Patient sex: F
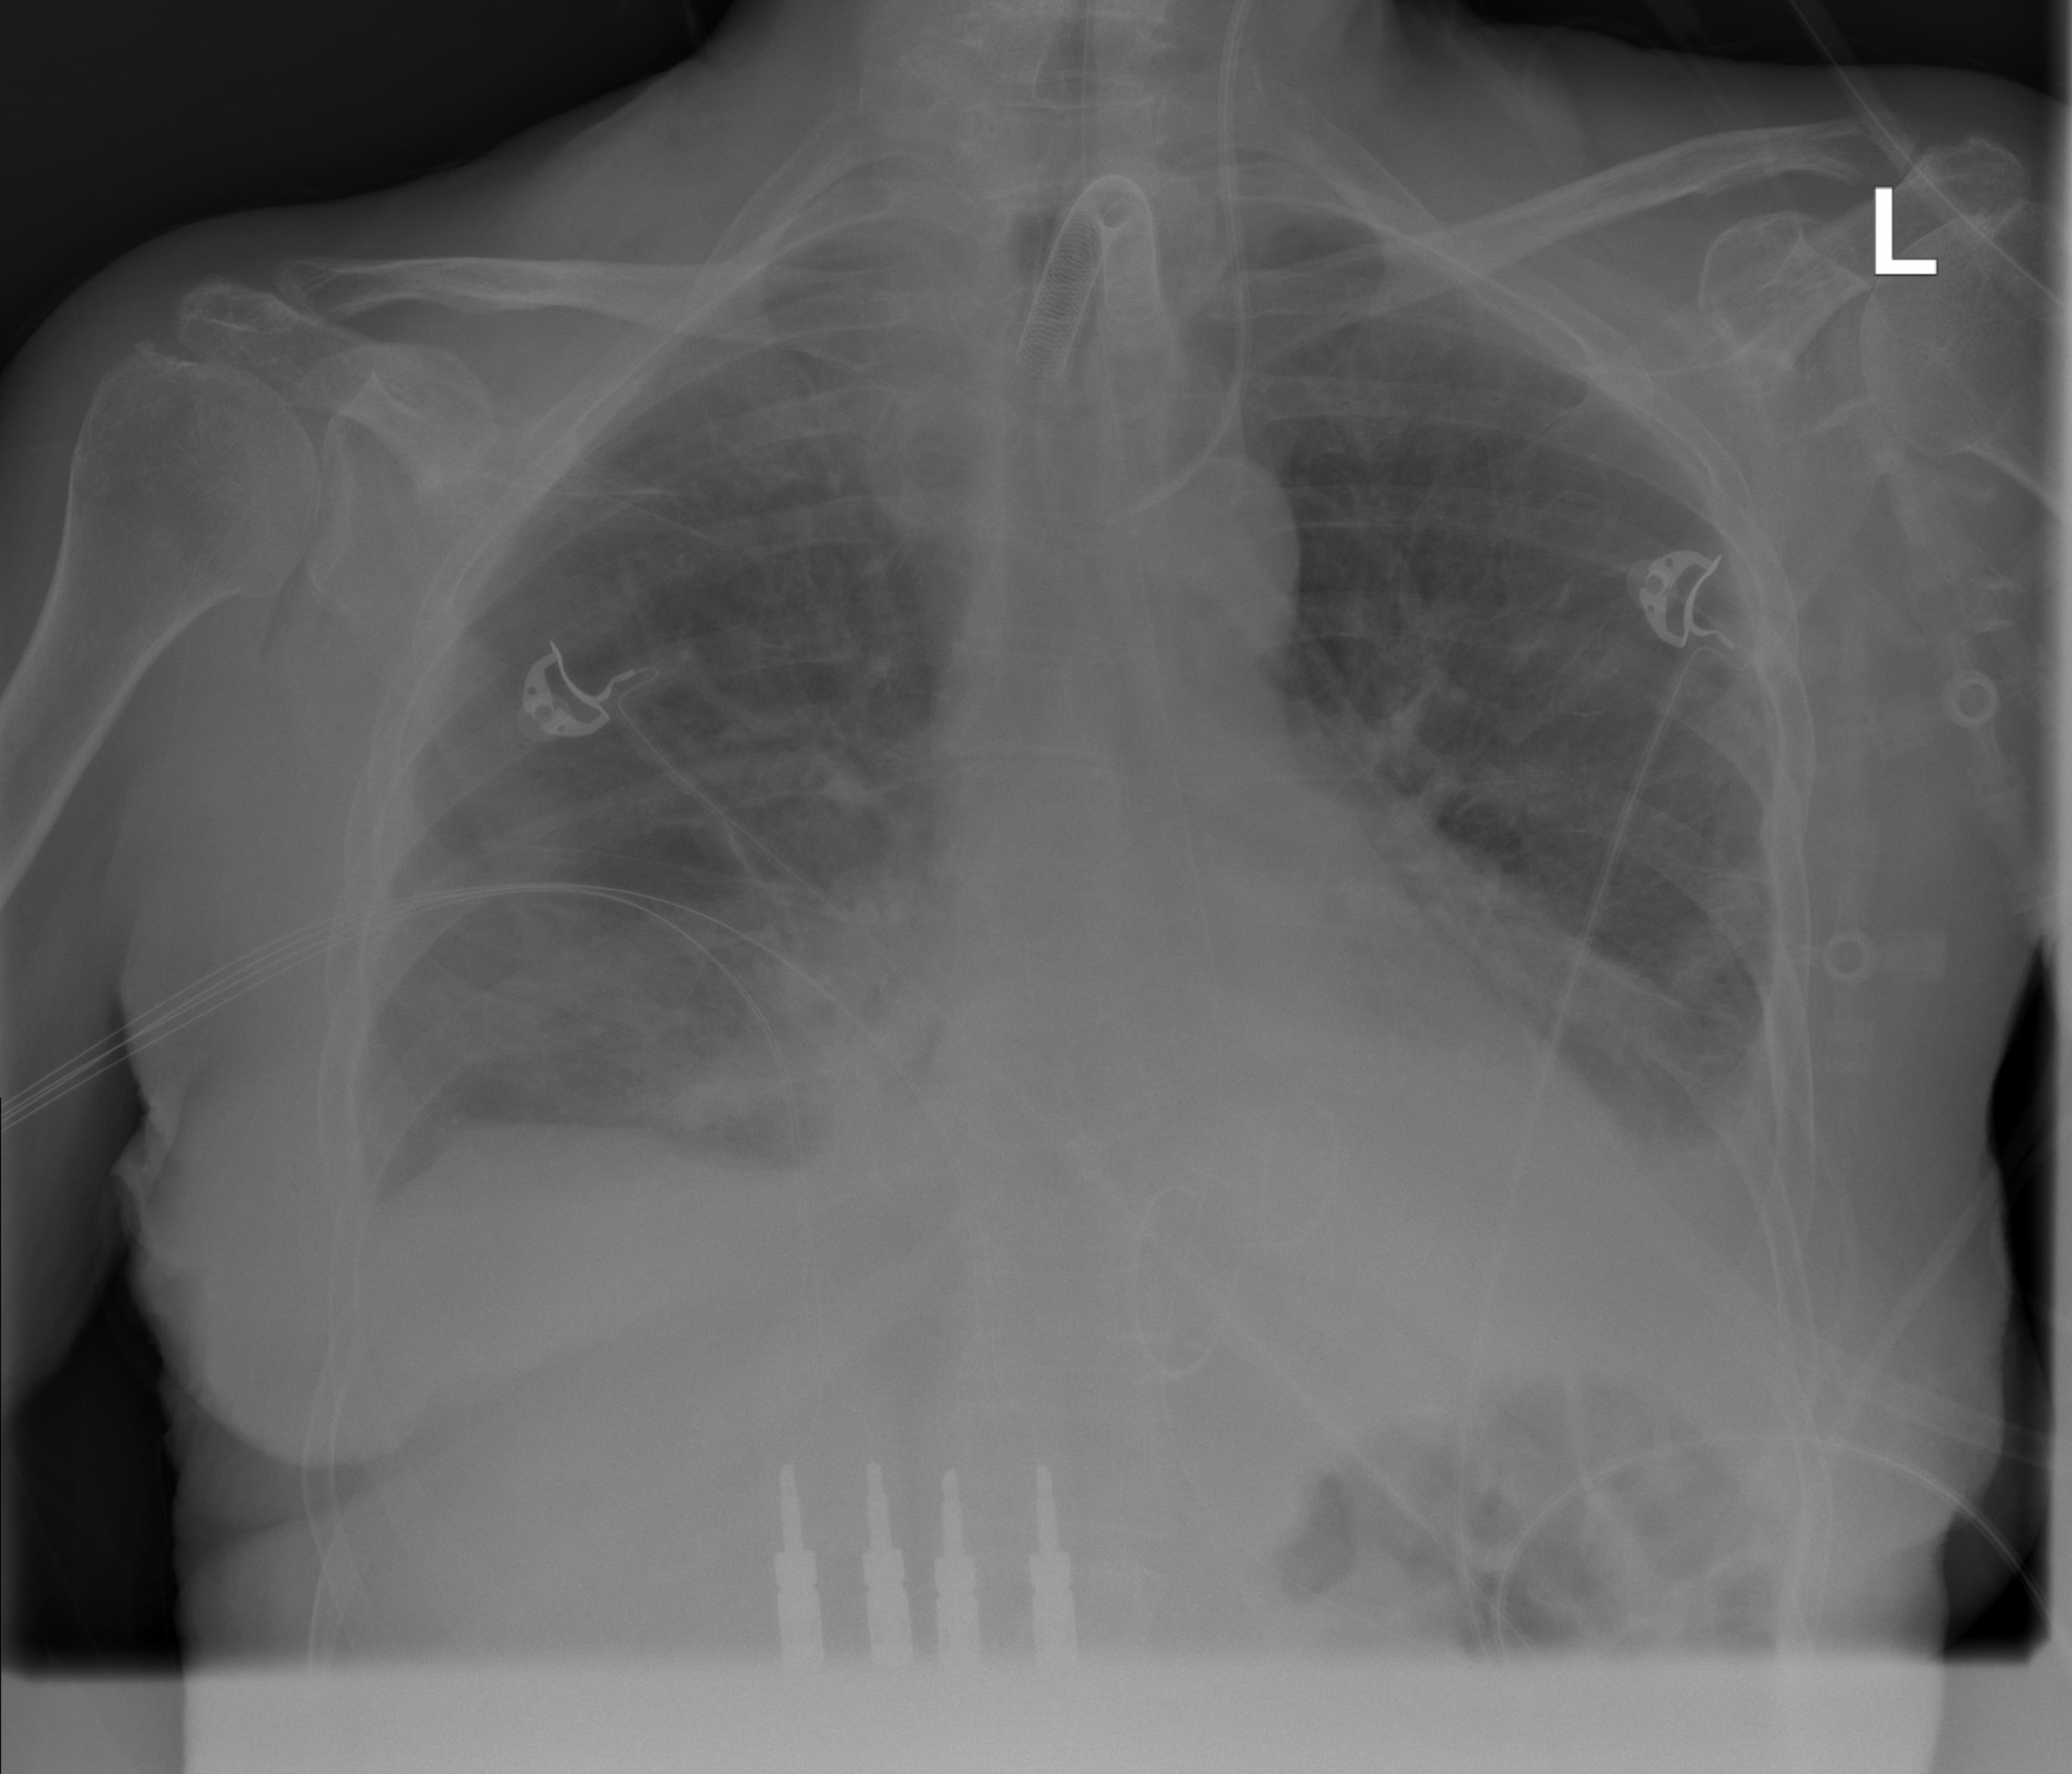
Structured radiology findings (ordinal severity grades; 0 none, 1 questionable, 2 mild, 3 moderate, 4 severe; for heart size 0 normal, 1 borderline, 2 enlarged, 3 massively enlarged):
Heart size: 0
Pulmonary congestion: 2
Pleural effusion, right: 2
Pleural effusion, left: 2
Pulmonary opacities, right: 2
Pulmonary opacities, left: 0
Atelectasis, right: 2
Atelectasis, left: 2